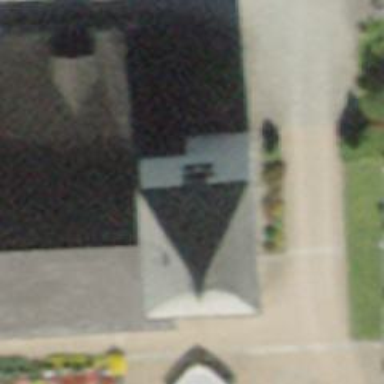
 specifically bell tower which is tower."